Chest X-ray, PA view. Patient: 35 years old, sex F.
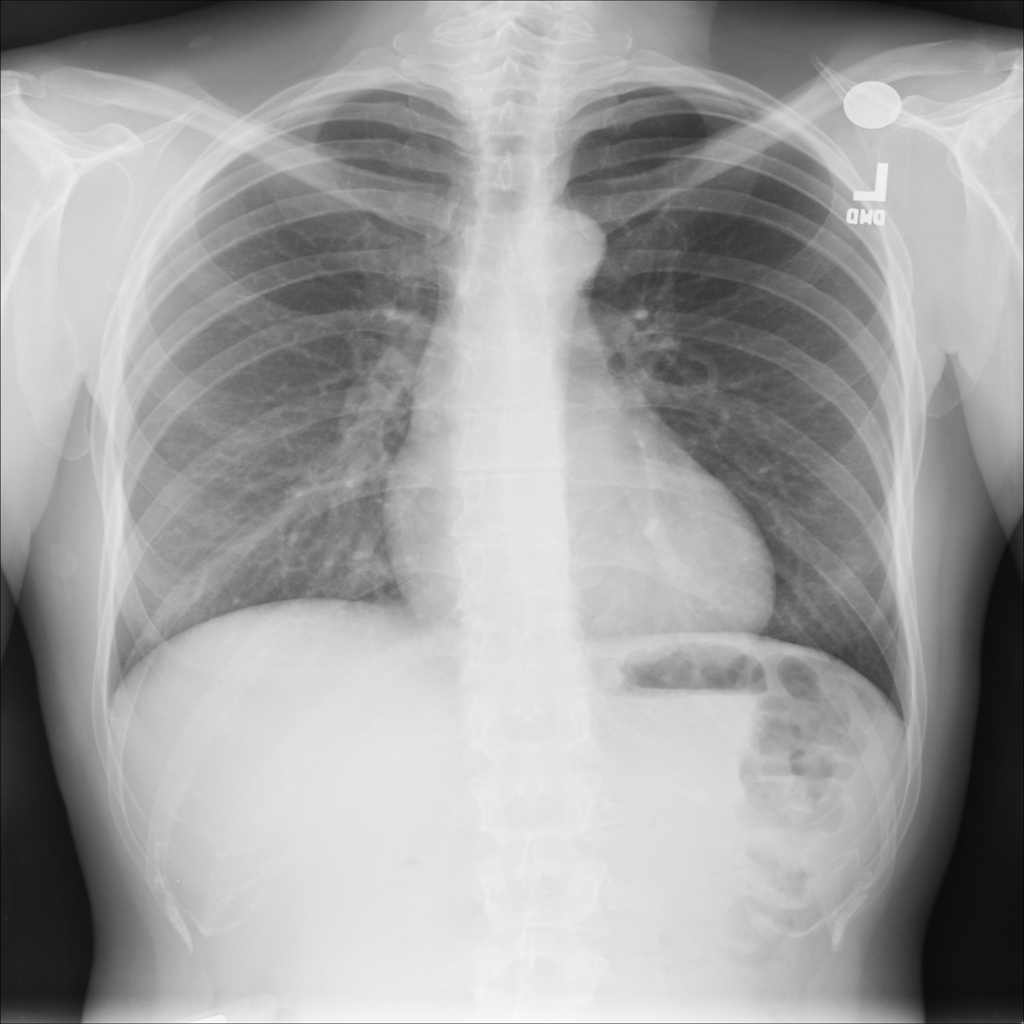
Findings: No Finding